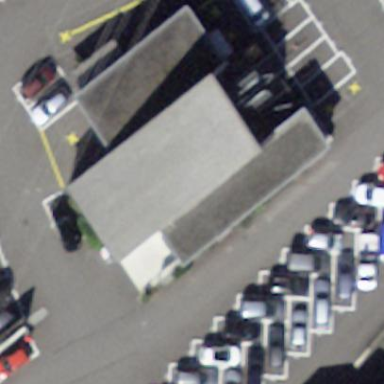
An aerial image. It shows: Transportation building.